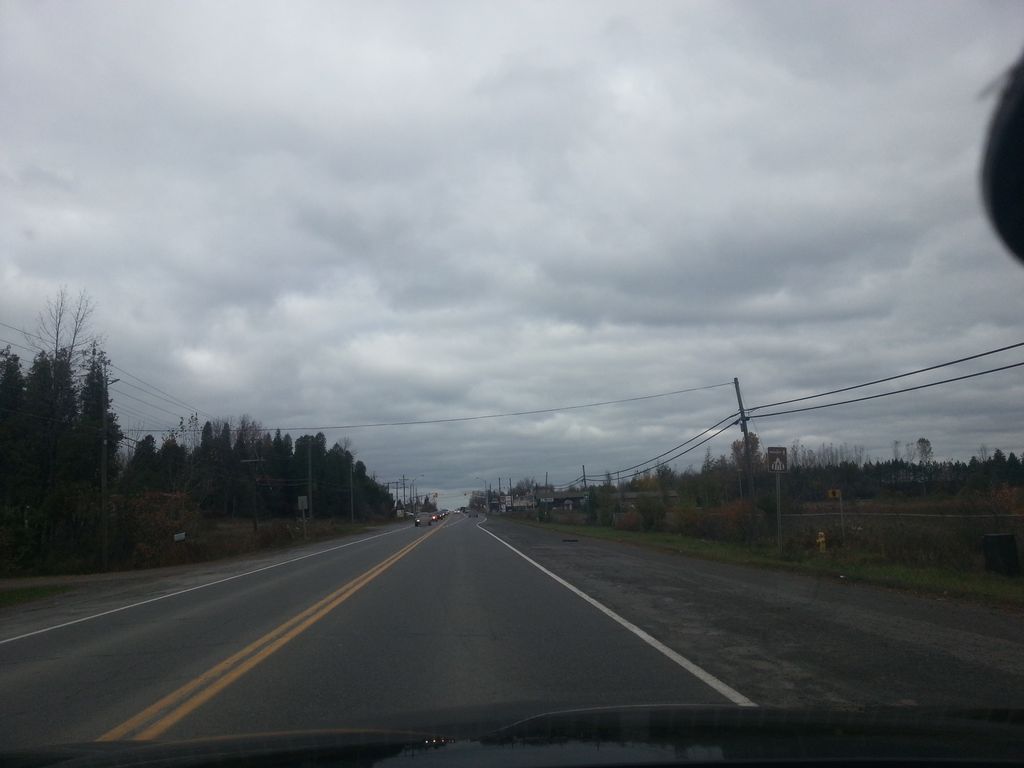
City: ottawa-gatineau